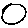
Label: circle